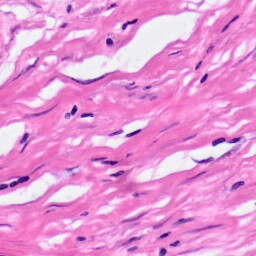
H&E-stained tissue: Pancreatic